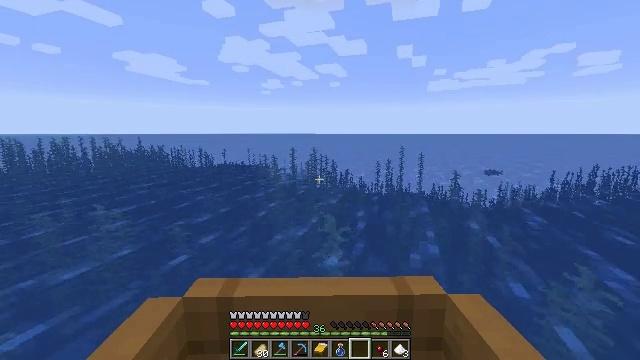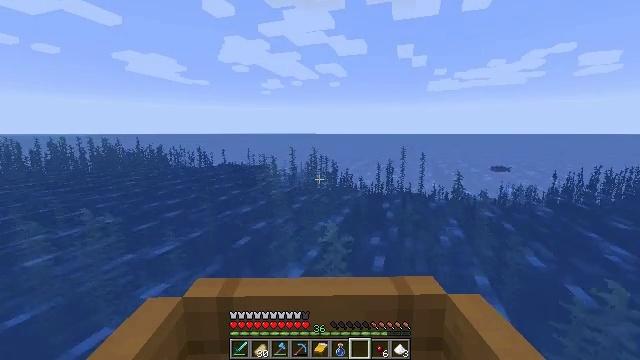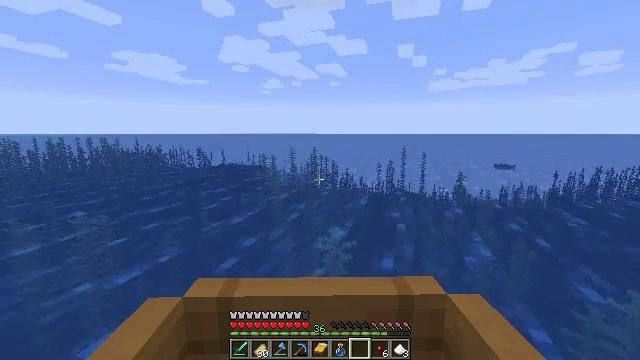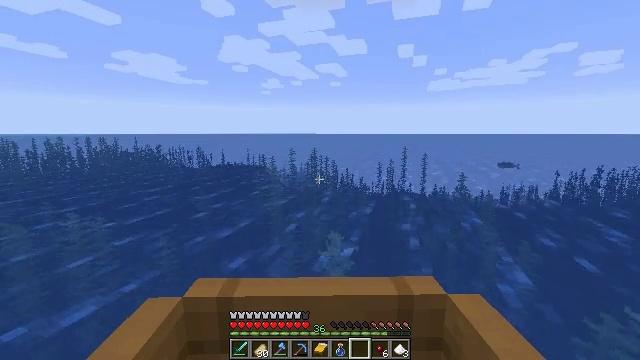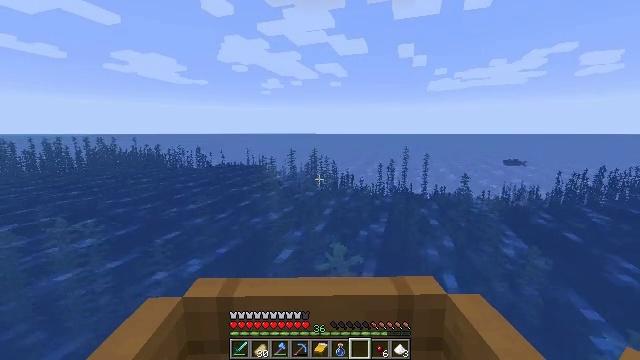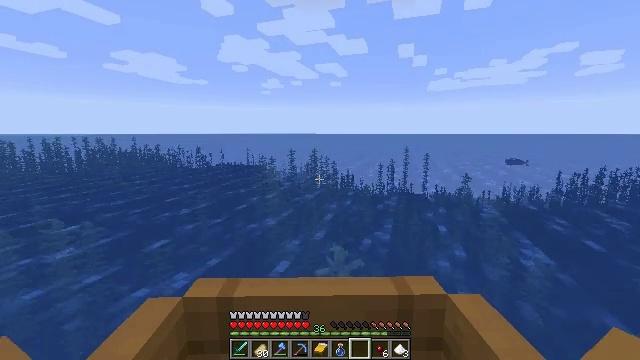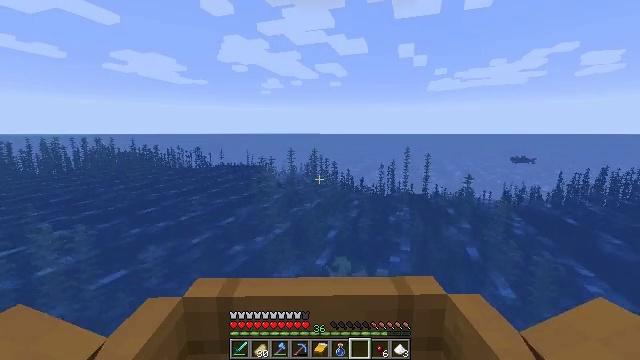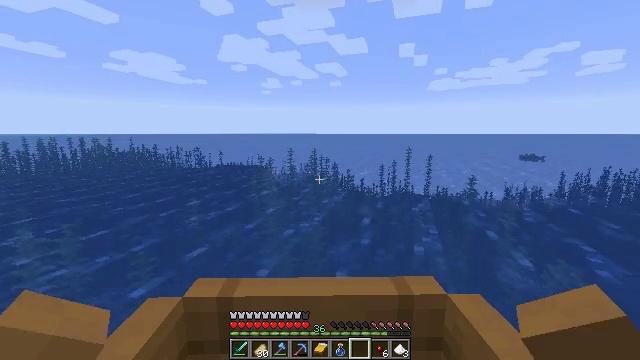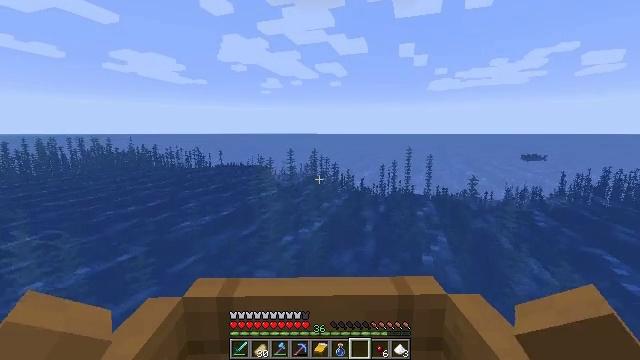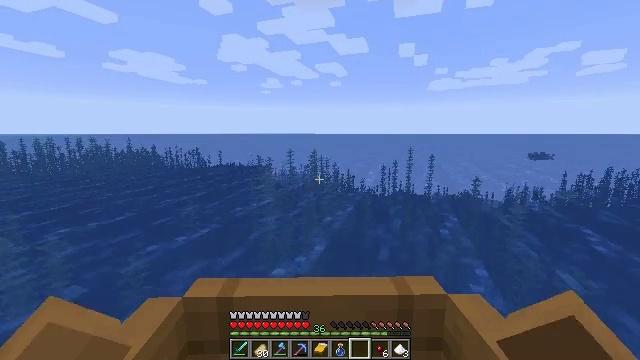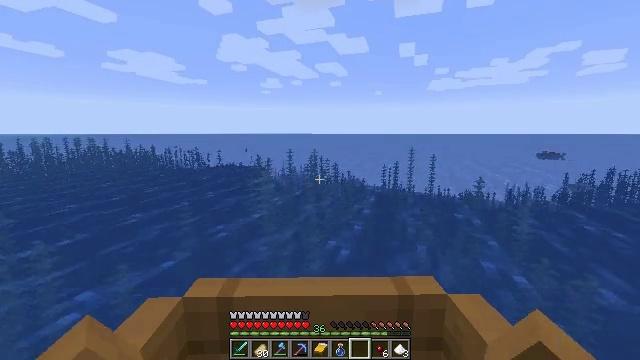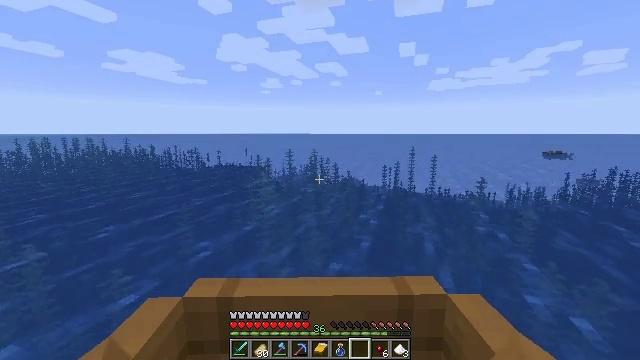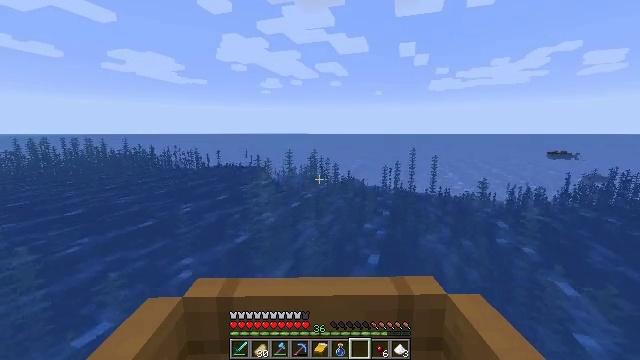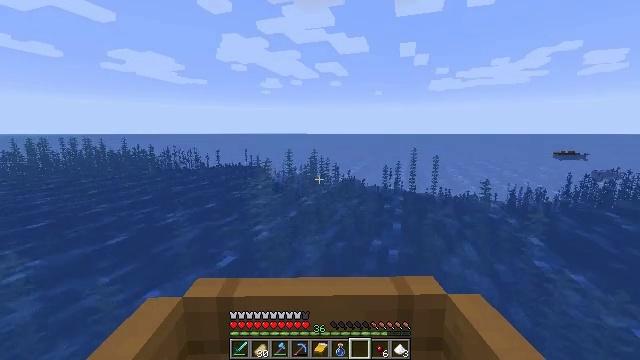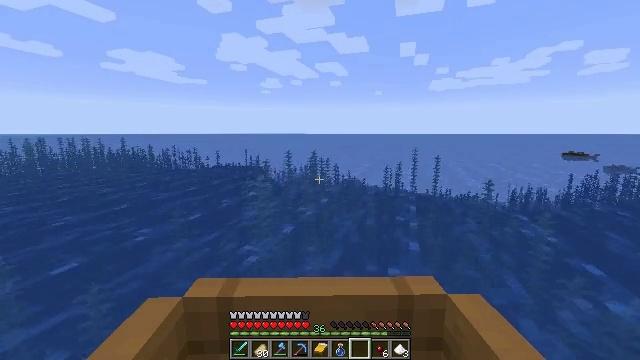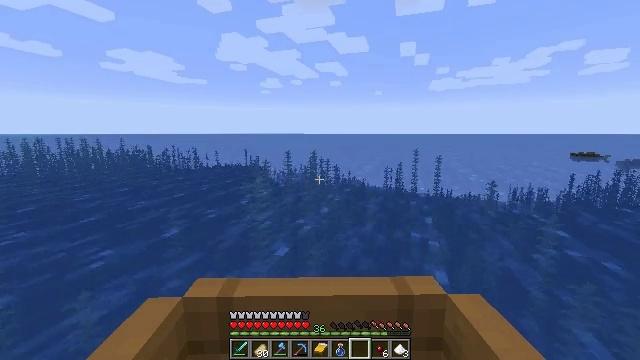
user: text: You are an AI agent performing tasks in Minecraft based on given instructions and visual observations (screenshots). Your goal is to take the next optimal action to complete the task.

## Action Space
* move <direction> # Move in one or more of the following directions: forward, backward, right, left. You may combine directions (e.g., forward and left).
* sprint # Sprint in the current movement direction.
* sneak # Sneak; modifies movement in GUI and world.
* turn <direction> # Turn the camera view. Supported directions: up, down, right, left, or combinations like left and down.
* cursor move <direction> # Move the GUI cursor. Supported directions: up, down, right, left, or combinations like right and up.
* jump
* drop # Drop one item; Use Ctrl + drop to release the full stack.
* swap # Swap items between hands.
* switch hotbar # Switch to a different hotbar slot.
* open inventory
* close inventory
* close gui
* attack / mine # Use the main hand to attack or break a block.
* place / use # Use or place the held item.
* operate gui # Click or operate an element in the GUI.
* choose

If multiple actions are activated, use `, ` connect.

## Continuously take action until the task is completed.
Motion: motion action
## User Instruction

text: Harvest the mushroom stem for materials.
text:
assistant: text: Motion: move forward
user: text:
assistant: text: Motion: move forward
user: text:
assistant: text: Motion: move forward
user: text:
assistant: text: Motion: move forward
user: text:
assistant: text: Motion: move forward
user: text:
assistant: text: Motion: move forward
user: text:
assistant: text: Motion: move forward
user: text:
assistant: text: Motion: move forward
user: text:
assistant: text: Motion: move forward
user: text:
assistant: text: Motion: move forward
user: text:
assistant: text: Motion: move forward
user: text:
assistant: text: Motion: move forward
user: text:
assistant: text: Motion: move forward
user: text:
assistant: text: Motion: move forward
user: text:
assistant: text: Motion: move forward
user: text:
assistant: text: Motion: move forward
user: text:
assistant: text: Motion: move forward
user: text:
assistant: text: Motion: move forward
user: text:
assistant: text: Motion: move forward
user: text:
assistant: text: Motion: move forward
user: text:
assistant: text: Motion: move forward
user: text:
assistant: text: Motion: move forward
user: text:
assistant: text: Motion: move forward
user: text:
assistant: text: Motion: move forward
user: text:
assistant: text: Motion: move forward
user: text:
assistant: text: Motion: move forward
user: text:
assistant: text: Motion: move forward
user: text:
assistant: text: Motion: move forward
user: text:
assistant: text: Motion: move forward
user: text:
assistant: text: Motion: move forward